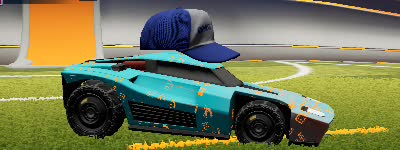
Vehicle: breakout